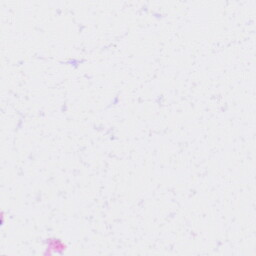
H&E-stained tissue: Liver